Interaction volume radius: 10 \u00c5
Interaction volume height: 20 \u00c5
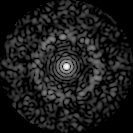
Disorder parameter: 0.828